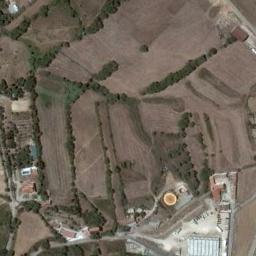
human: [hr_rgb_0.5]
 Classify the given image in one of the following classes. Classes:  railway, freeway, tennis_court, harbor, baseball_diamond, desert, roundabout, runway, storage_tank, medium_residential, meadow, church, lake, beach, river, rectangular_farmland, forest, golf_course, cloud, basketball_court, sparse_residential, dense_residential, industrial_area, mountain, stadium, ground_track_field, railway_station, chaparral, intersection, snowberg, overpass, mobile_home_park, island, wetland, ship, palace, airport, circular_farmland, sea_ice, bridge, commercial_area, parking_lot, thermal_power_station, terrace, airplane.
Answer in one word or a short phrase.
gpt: terrace